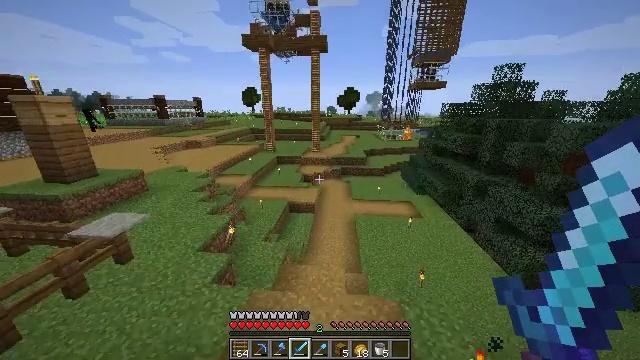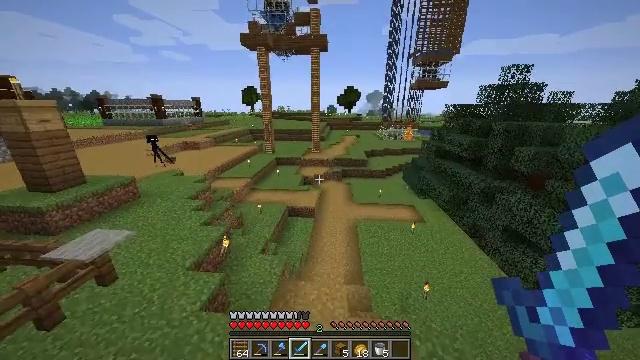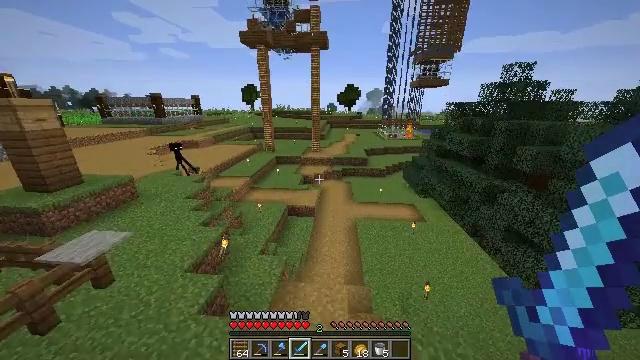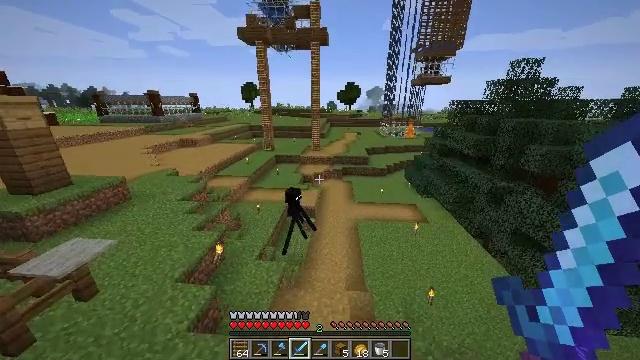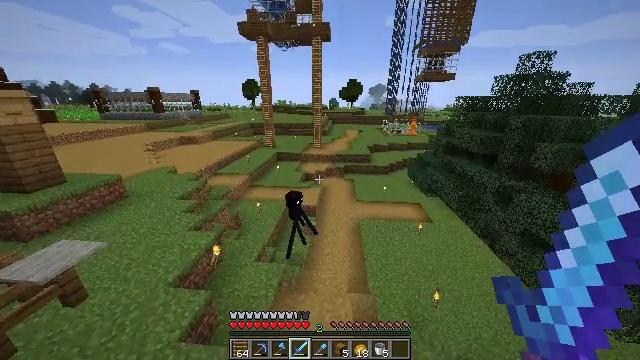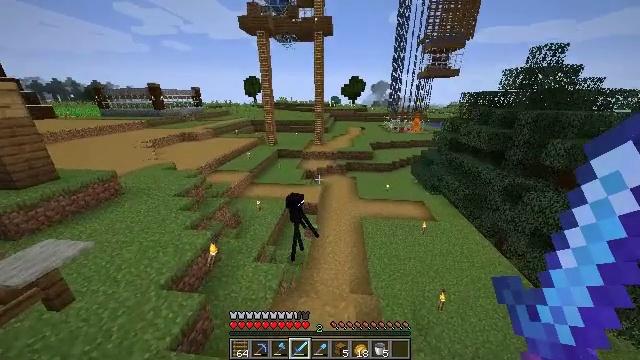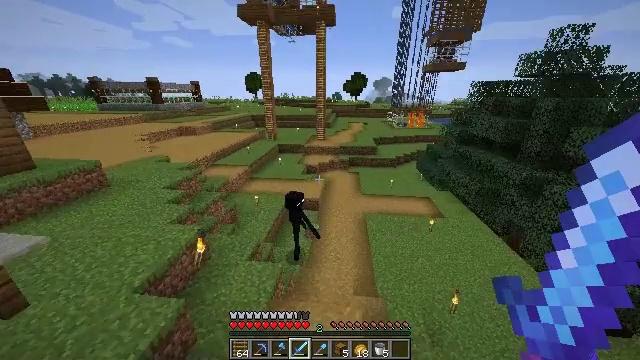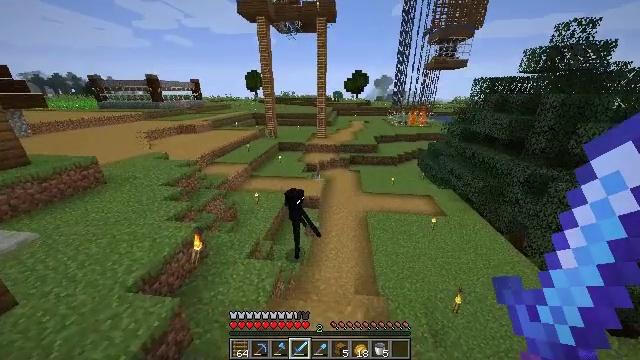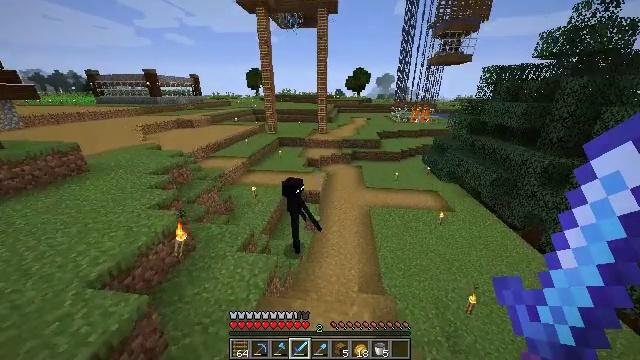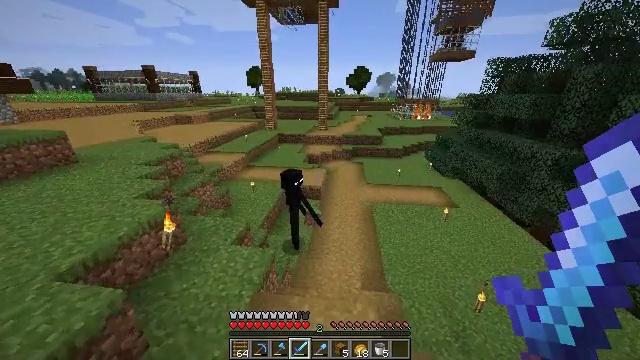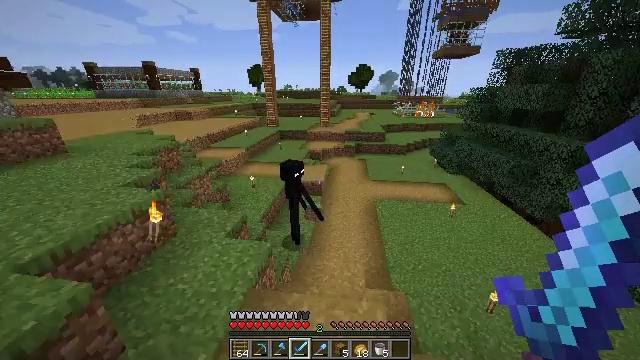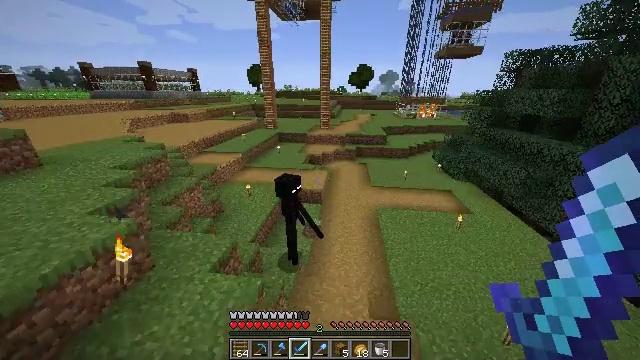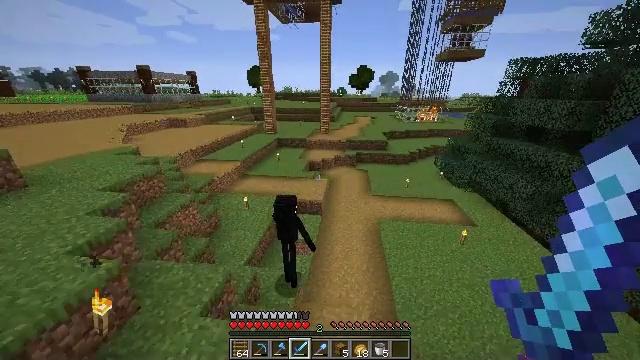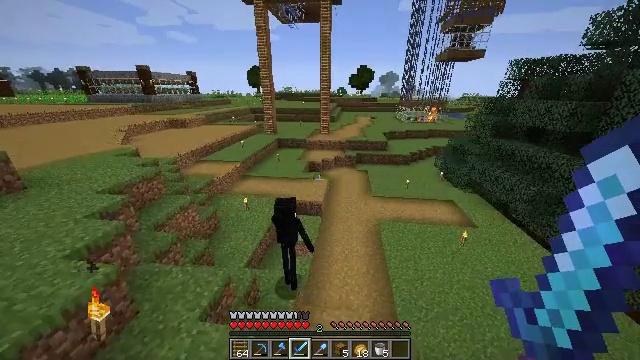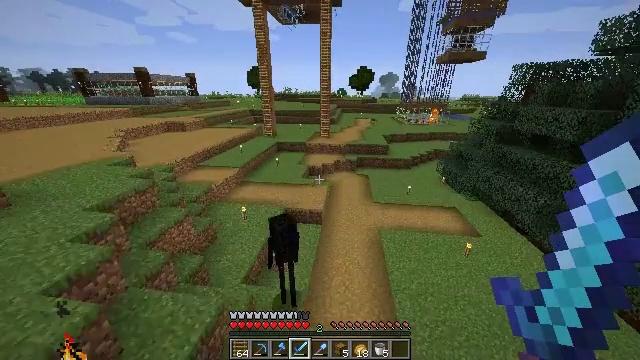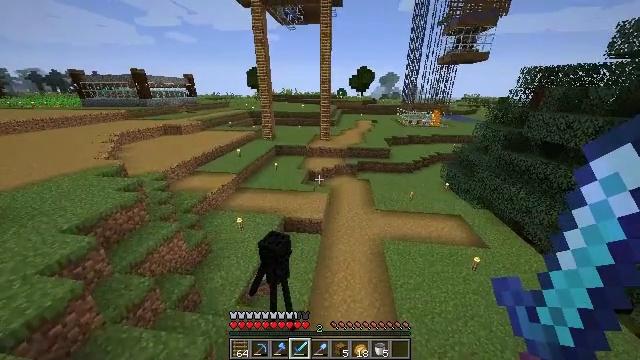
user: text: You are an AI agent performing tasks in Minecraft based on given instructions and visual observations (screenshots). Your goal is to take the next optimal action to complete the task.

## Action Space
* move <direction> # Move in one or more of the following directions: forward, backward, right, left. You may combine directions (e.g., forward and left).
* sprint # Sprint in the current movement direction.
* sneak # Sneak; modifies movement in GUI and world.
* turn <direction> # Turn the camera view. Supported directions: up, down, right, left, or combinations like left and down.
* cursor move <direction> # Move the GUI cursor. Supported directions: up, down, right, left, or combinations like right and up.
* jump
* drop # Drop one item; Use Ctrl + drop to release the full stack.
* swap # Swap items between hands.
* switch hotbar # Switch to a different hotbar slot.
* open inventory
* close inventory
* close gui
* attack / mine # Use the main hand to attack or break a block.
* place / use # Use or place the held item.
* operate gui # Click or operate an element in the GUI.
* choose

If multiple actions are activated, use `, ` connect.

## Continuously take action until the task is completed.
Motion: motion action
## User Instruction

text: Break the glass block.
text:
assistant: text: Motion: move forward, sprint, jump
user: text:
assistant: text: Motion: move forward, jump
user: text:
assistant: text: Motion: move forward, jump
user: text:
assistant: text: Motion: move forward, jump
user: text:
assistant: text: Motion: move forward, jump
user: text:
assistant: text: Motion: move forward, jump
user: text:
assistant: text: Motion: move forward, jump
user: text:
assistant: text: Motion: move forward, jump
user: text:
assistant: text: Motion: move forward, jump
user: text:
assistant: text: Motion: move forward, jump
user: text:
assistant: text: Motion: move forward, jump
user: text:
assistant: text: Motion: move forward, sprint, jump
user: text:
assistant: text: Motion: move forward, sprint, jump
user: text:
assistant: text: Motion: move forward, sprint, jump
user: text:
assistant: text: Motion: move forward, jump
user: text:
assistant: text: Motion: move forward, jump
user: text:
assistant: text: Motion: move forward, jump
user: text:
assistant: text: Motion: move forward, jump
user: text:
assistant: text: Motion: move forward, jump
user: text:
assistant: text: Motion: move forward, jump
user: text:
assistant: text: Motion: move forward, jump
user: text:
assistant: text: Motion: move forward, jump
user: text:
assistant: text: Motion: move forward, jump
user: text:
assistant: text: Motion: move forward, jump
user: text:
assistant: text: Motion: move forward, sprint, jump
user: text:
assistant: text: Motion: move forward, sprint, jump
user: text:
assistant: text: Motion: move forward, sprint, jump
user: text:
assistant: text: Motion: move forward, turn left and up, jump
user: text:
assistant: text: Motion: move forward, turn left and up, jump
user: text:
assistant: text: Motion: move forward, turn left and up, jump